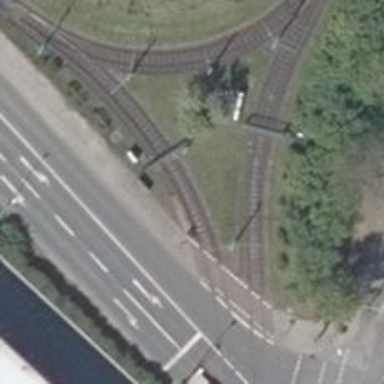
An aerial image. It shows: Railway signal.